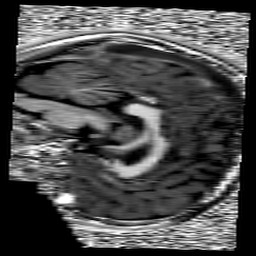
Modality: UNIT1
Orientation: sagittal
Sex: male
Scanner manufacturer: siemens
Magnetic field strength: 3 T
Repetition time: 5 s
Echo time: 0.00355 s